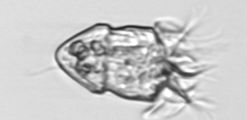
Label: Strombidium_inclinatum